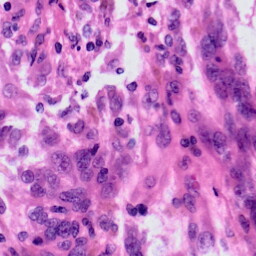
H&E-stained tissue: Skin